Interaction volume radius: 10 \u00c5
Interaction volume height: 15 \u00c5
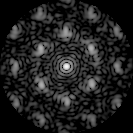
Disorder parameter: 0.4718